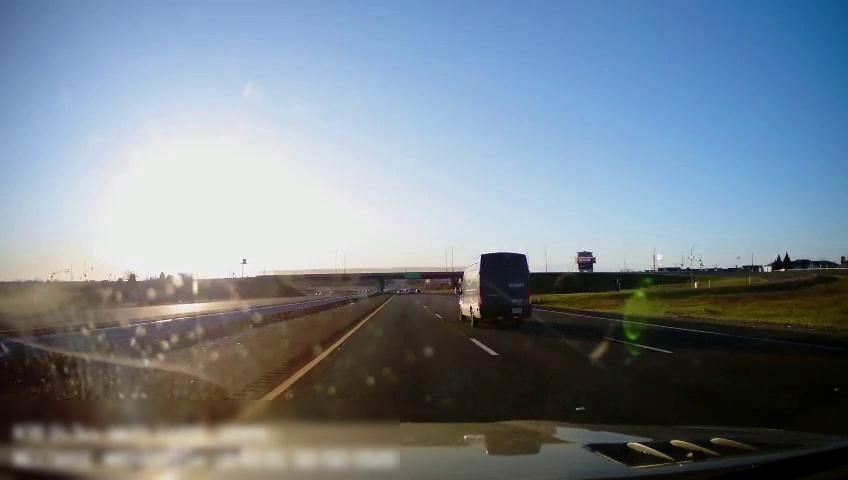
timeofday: Day
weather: Sunny
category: Drivable Space
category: Drivable Space
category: Vehicles | Truck
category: Lanes | Current Lane
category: Lanes | Current Lane
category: Lanes | Alternate Lane
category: Lanes | Alternate Lane